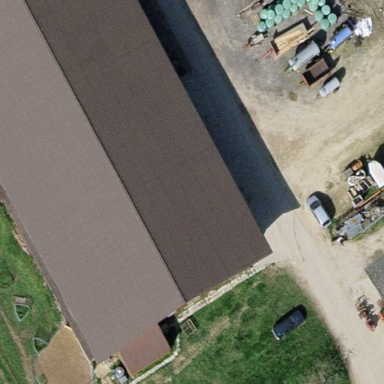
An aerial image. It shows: Animal breeding facility housed in building.